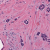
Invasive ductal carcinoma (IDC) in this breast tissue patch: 1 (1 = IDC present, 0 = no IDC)